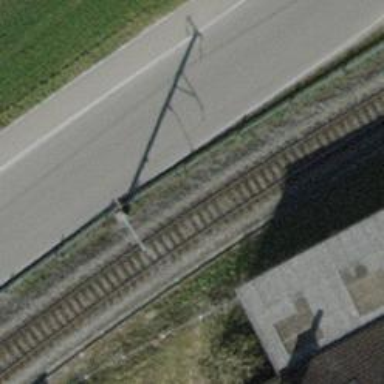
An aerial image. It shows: Solitary milestone along the railway.